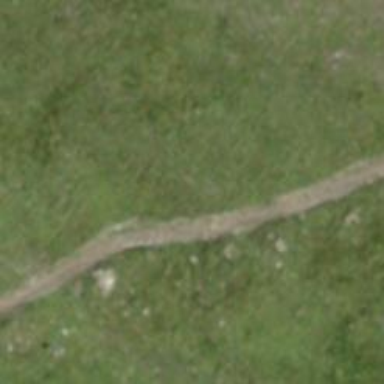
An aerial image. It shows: Dirt path suitable for cycling and BMX.